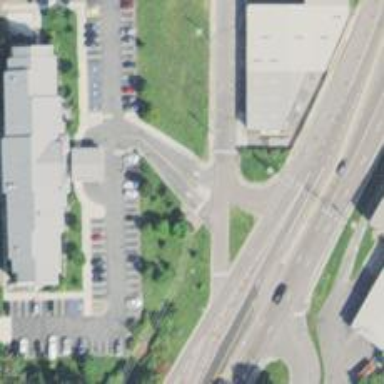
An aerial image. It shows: Road with stop sign.